Question: I did Get images for Url.and then display on SCrollView.My code like this
'''
NSMutableArray *al=[NSJSONSerialization JSONObjectWithData:webData options:0 error:nil];
for (NSDictionary *diction in al)
{
NSString *geting =[diction valueForKey:@"dealimage"];
NSLog(@"dealimage is %@",geting);
NSData *getdata=[[NSData alloc]initWithData:[NSData dataFromBase64String:geting]];
NSLog(@"good day %@",getdata);
dataimages=[UIImage imageWithData:getdata];
NSLog(@"dataimages %@",dataimages);
[imagesarray addObject:dataimages];
}
scrollView=[[UIScrollView alloc]init];
scrollView.delegate = self;
scrollView.scrollEnabled = YES;
int scrollWidth = 100;
scrollView.contentSize = CGSizeMake(scrollWidth,100);
scrollView.frame=CGRectMake(0, 0, 320, 100);
scrollView.backgroundColor=[UIColor yellowColor];
[self.view addSubview:scrollView];
int xOffset = 0;
imageView.image = [UIImage imageNamed:[imagesName objectAtIndex:0]];
for(int index=0; index < [imagesName count]; index++)
{
UIImageView *img = [[UIImageView alloc] init];
img.bounds = CGRectMake(10, 10, 50, 50);
img.frame = CGRectMake(5+xOffset, 0, 160, 110);
NSLog(@"image: %@",[imagesName objectAtIndex:index]);
img.image = [UIImage imageNamed:[imagesName objectAtIndex:index]];
[images insertObject:img atIndex:index];
scrollView.contentSize = CGSizeMake(scrollWidth+xOffset,110);
[scrollView addSubview:[images objectAtIndex:index]];
xOffset += 170;
}
'''
my Problem is ScrollView is Display but Images are not add So please tell me what wrong in my code
now i need like this
I know how to get images for Url.now i need display images Horizontal ScrollView So Please give me any idea about images .
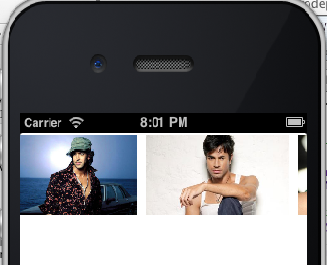
Answer: your coding is Fine, but you are assign the value of '[scrollView addSubview:[images objectAtIndex:index]];', this is not the fine one, I modify your code, as per your result Want
'''
UIScrollView *scrollVie=[[UIScrollView alloc]init];
scrollVie.delegate = self;
scrollVie.scrollEnabled = YES;
int scrollWidth = 100;
//scrollVie.contentSize = CGSizeMake(scrollWidth,100);
scrollVie.frame=CGRectMake(0, 51, self.view.frame.size.width, 100);
scrollVie.backgroundColor=[UIColor redColor];
int xOffset = 0;
for(int index=0; index < [imagesarray count]; index++)
{
UIImageView *img = [[UIImageView alloc] initWithFrame:CGRectMake(xOffset,10,160, 110)];
img.image = (UIImage*) [imagesarray objectAtIndex:index];
[scrollVie addSubview:img];
xOffset+=100;
}
[self.view addSubview:scrollVie];
scrollVie.contentSize = CGSizeMake(scrollWidth+xOffset,110);
'''